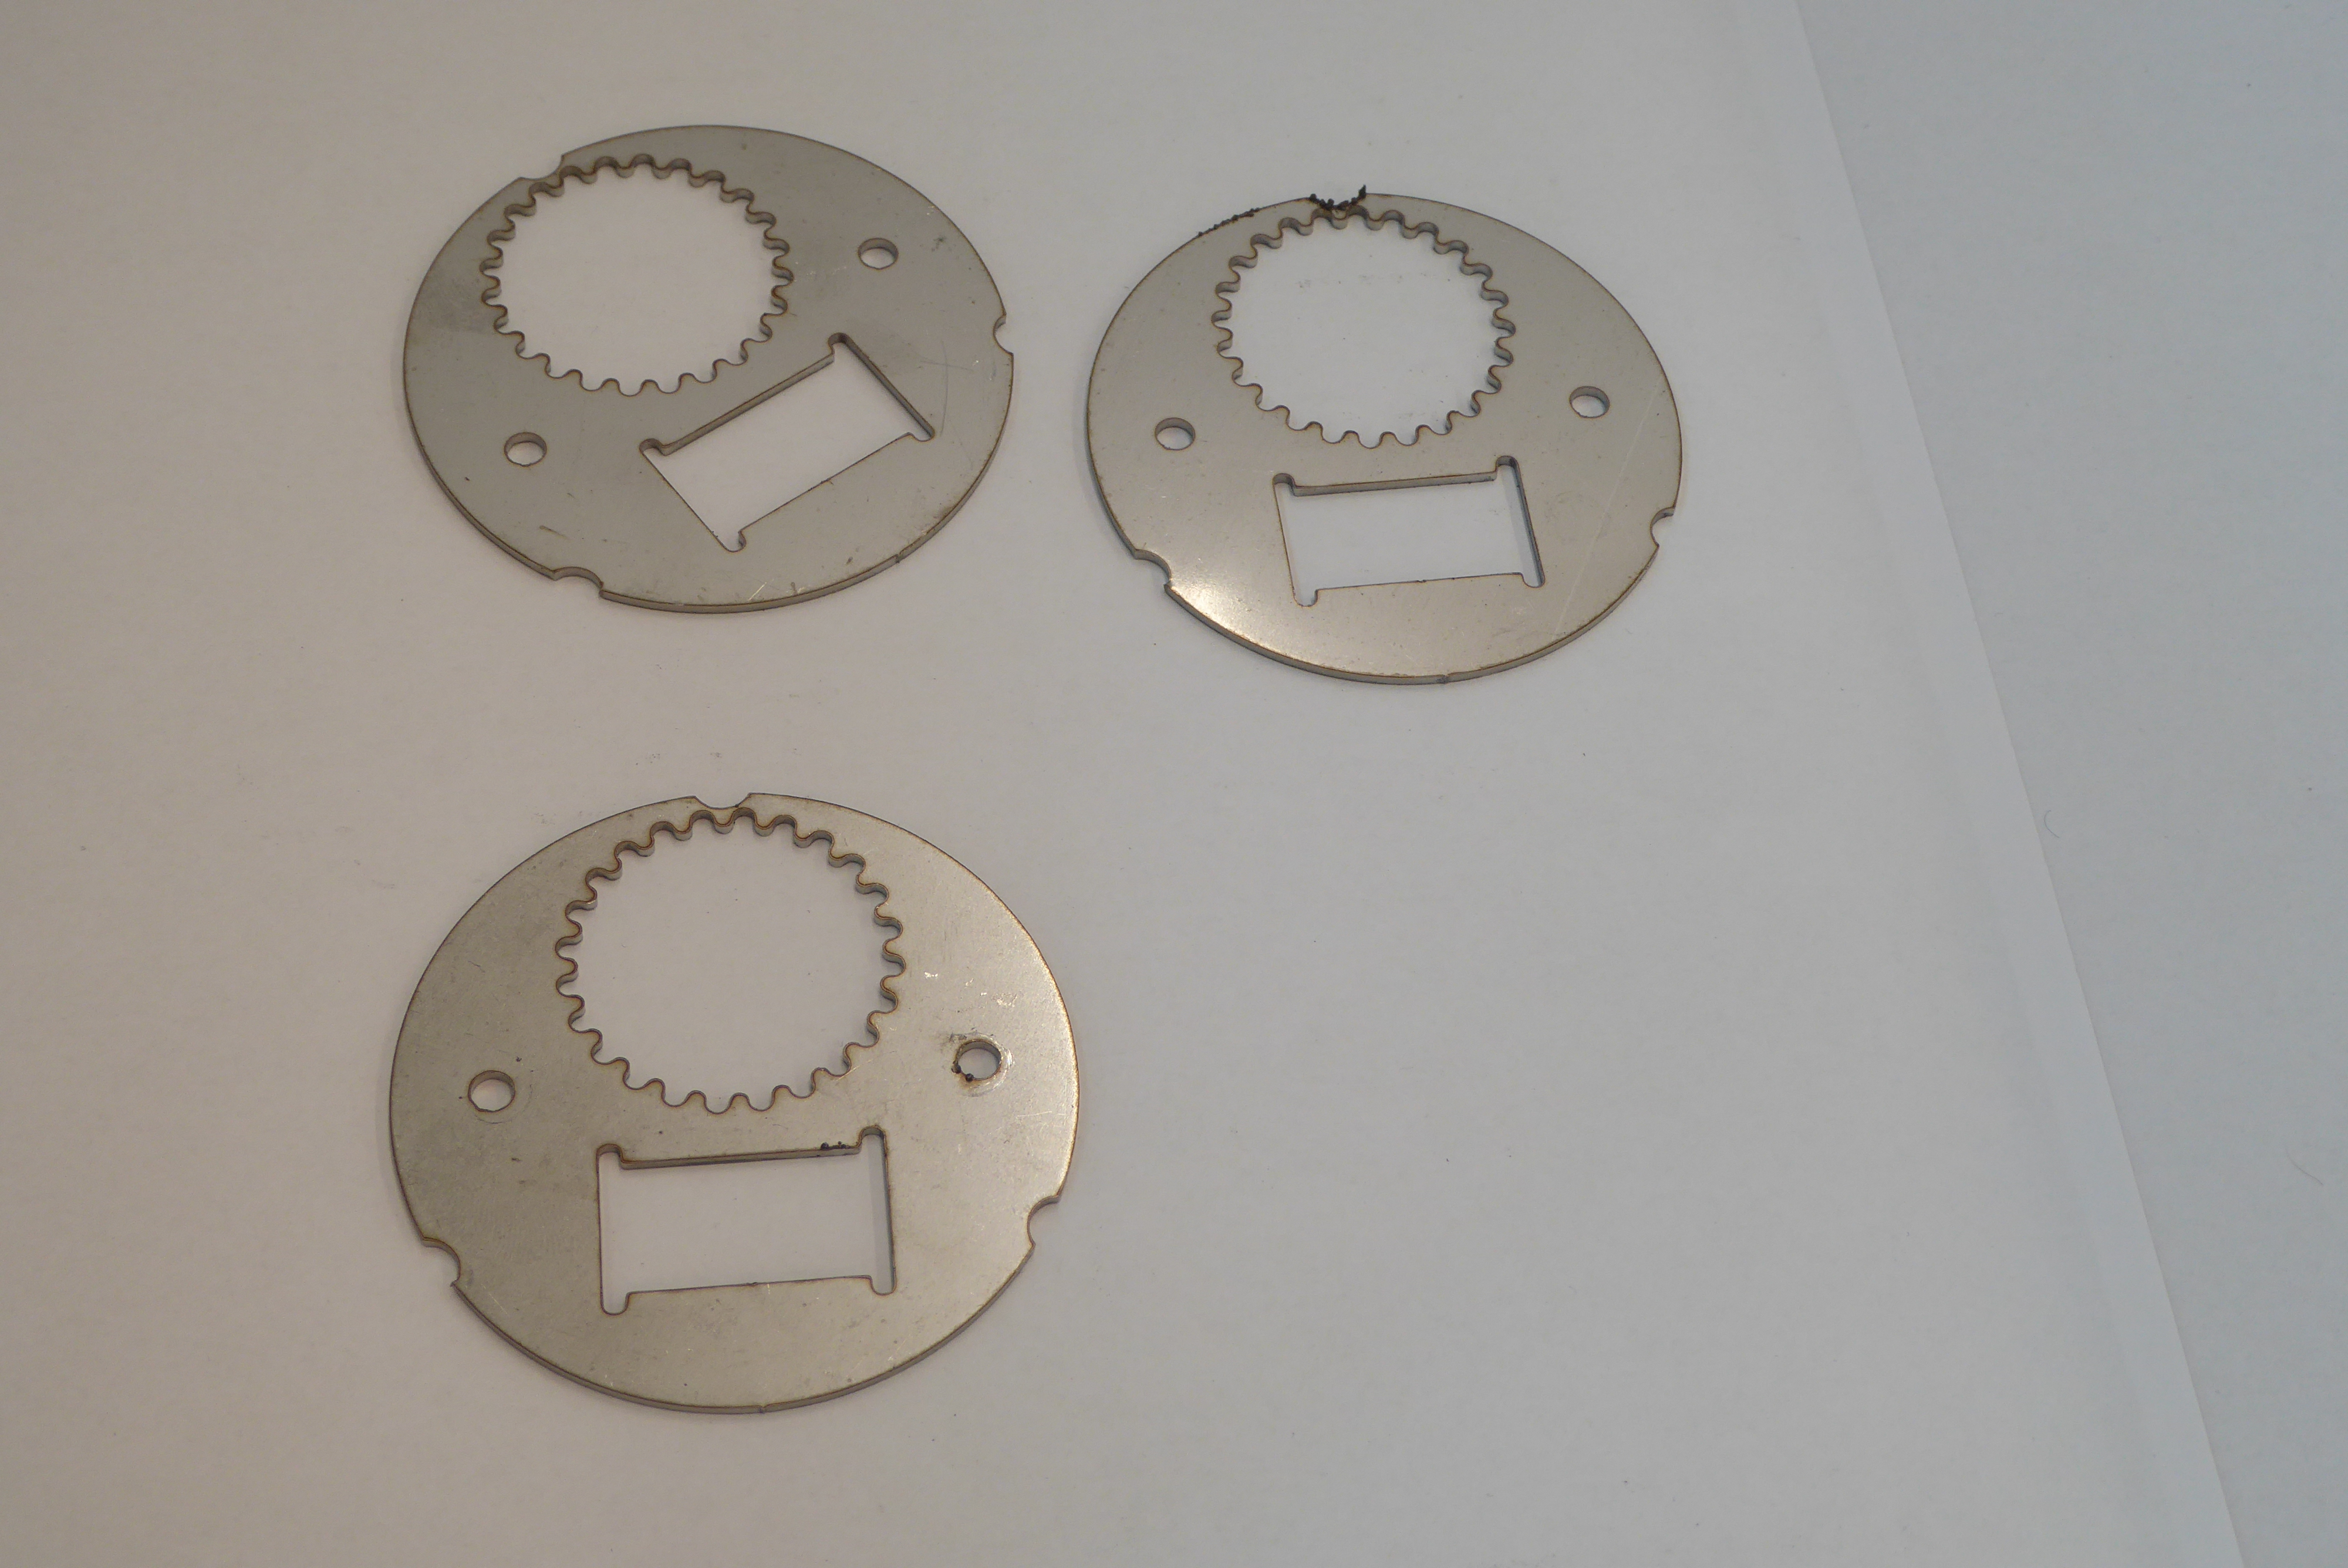
Label: Bottle Opener - Inlay